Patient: sex F, age 71
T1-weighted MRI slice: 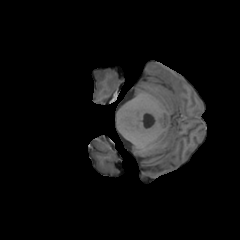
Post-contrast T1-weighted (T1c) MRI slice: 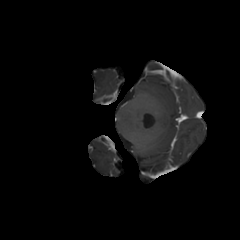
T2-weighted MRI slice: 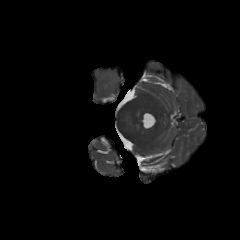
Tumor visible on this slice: no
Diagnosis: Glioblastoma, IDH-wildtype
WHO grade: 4